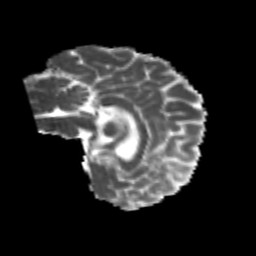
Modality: MD
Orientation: sagittal
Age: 22
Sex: female
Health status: healthy
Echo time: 0.074 s